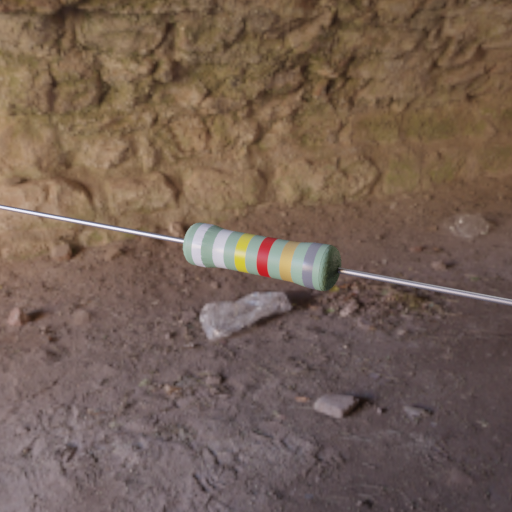
Resistor colour bands (in order): white, white, yellow, red, gold, gray